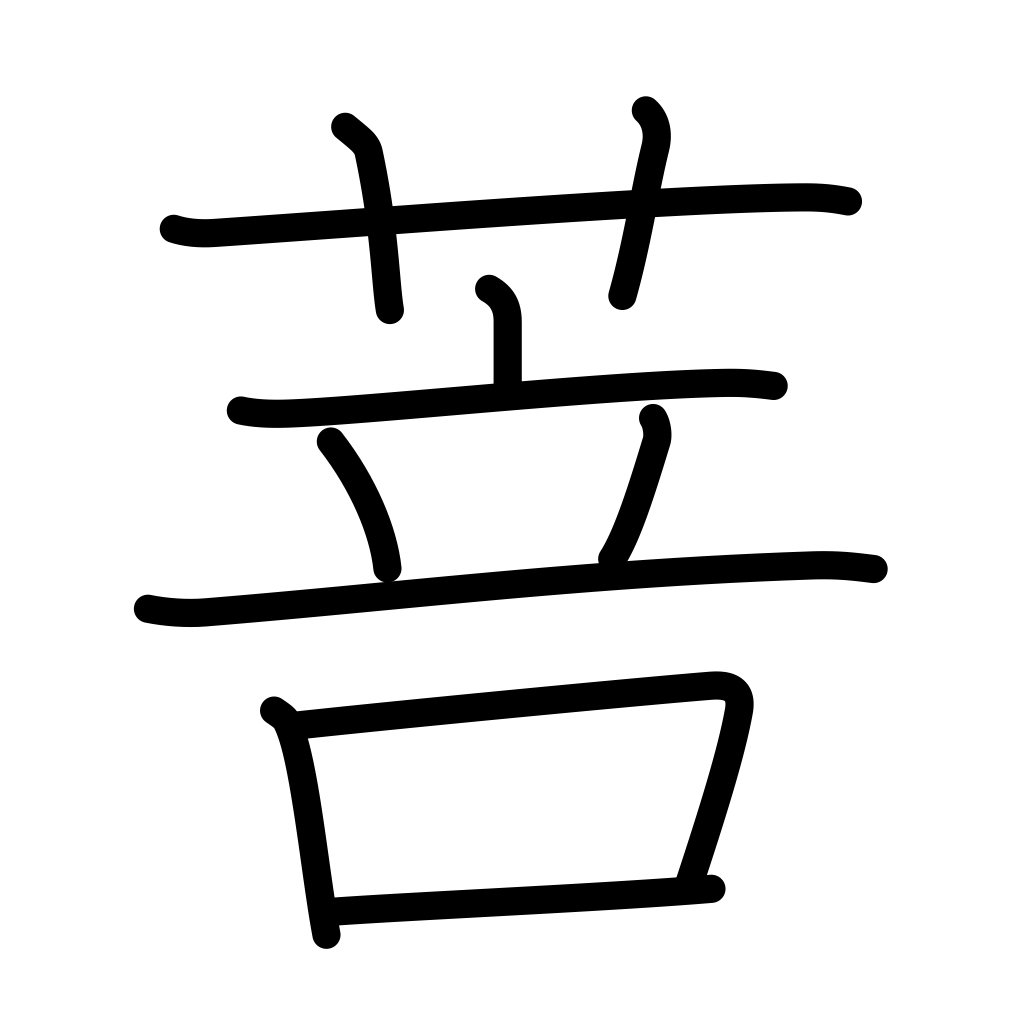
Meaning: kind of grass, sacred tree